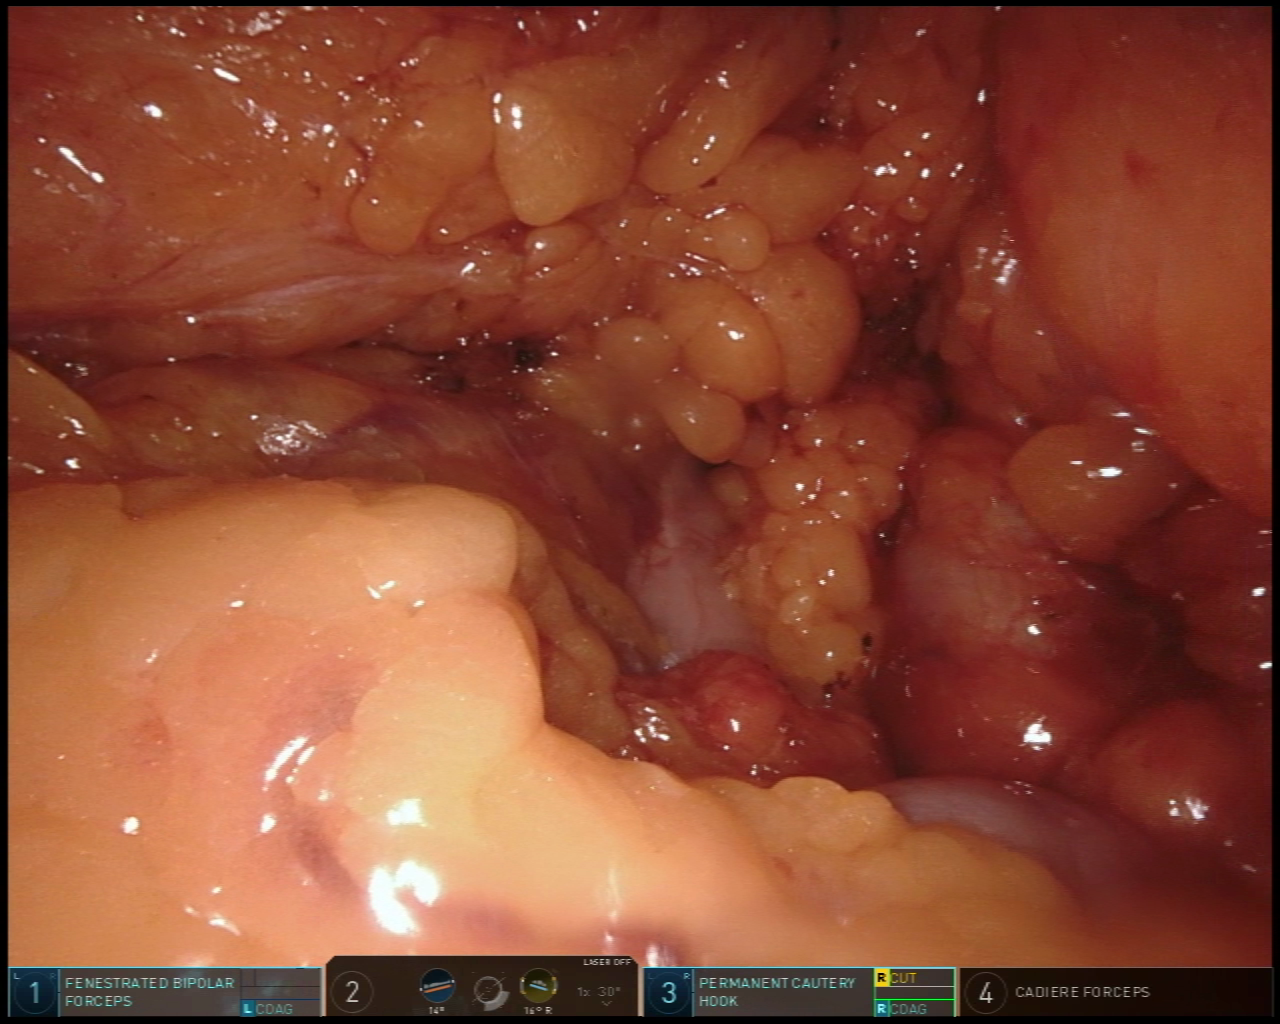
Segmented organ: stomach
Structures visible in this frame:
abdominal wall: no
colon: yes
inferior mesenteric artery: no
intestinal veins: no
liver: no
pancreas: no
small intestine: no
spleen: no
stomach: yes
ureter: no
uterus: no
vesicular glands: no